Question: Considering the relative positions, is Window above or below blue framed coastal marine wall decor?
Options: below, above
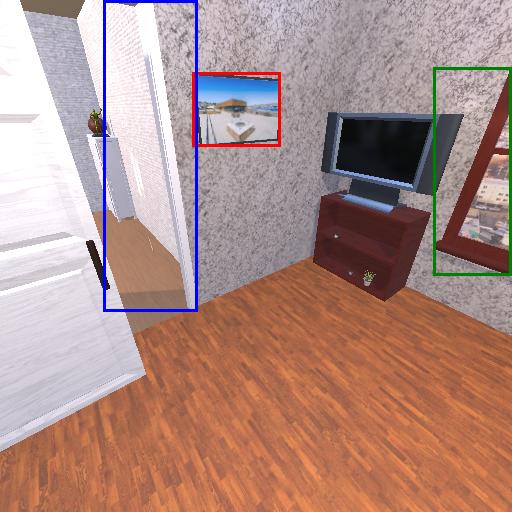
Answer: below